Interaction volume radius: 5 \u00c5
Interaction volume height: 15 \u00c5
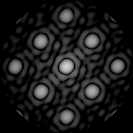
Disorder parameter: 0.04321